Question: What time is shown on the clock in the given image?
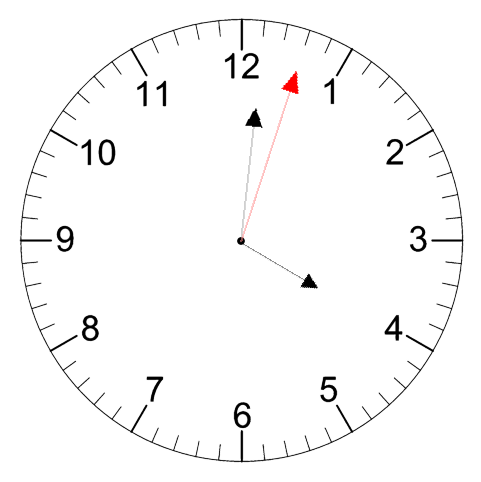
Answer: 04:01:03